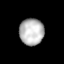
Tissue: lung
Cell type: Fibroblasts
Senescence score: 0.5567
Nuclear area (px): 637
Mean DAPI intensity: 184.758